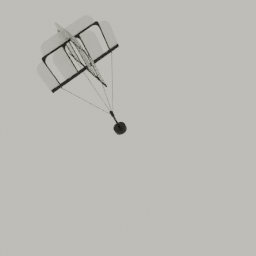
Label: lighting